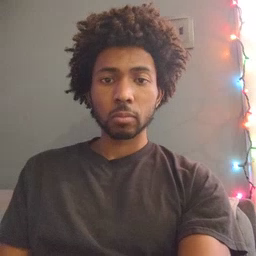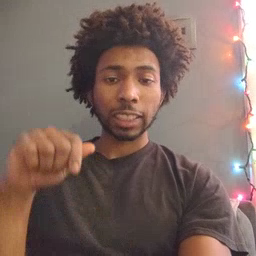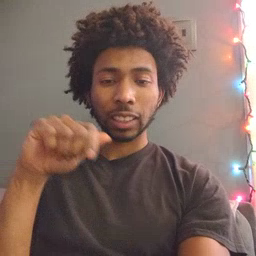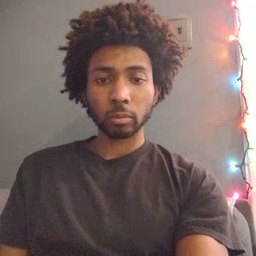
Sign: toothbrush